Question: I have a list of x, y coordinates
What I need to do is separate those into groups of continuous areas

All the x, y coordinates in a list will end up belonging to a particular group.
I currently have an simple algorithm, that just goes through each point and finds all the adjacent points (so points with coordinates of +-1 on x and +-1 on y)
However, it is much too slow when it comes to using large x,y lists.
PS Keep in mind that there could be holes in the middle of groups.
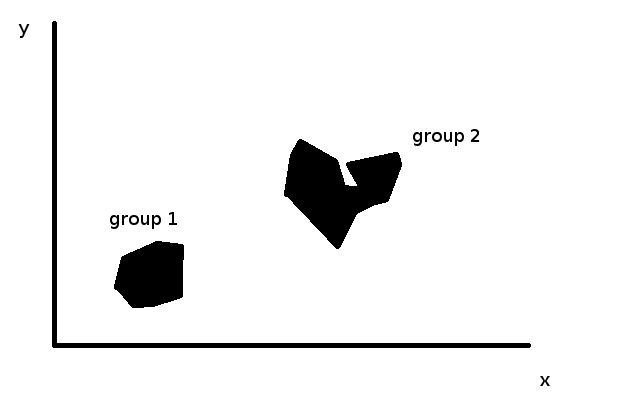
Answer: One simple method that you could use is <URL> that should be easy to apply.
Here's an example of the type of analysis you can perform.
'''
# import required modules
import numpy as np
from scipy.cluster.vq import kmeans2
# generate clouds of 2D normally distributed points
N = <PHONE> # number of points in each cluster
# cloud 1: mean (0, 0)
mean1 = [0, 0]
cov1 = [[1, 0], [0, 1]]
x1,y1 = np.random.multivariate_normal(mean1, cov1, N).T
# cloud 2: mean (5, 5)
mean2 = [5, 5]
cov2 = [[1, 0], [0, 1]]
x2,y2 = np.random.multivariate_normal(mean2, cov2, N).T
# merge the clouds and arrange into data points
xs, ys = np.concatenate( (x1, x2) ), np.concatenate( (y1, y2) )
points = np.array([xs, ys]).T
# cluster the points using k-means
centroids, clusters = kmeans2(points, k=2)
'''
Running this on my 2012 MBA with 12 million data points is pretty fast:
'''
>>> time python test.py
real 0m20.957s
user 0m18.128s
sys 0m2.732s
'''
It is also 100% accurate (not surprising given that the point clouds don't overlap at all). Here's some quick code for computing the accuracy of the cluster assignments. The only tricky part is I first use Euclidean distance to identify which cluster's centroid matches up with the mean of the original data cloud.
'''
# determine which centroid belongs to which cluster
# using Euclidean distance
dist1 = np.linalg.norm(centroids[0]-mean1)
dist2 = np.linalg.norm(centroids[1]-mean1)
if dist1 <= dist2:
FIRST, SECOND = 0, 1
else:
FIRST, SECOND = 1, 0
# compute accuracy by iterating through all 2N points
# note: first N points are from cloud1, second N points are from cloud2
correct = 0
for i in range(len(clusters)):
if clusters[i] == FIRST and i < N:
correct += 1
elif clusters[i] == SECOND and i >= N:
correct += 1
# output accuracy
print 'Accuracy: %.2f' % (correct*100./len(clusters))
'''